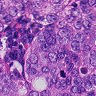
Metastatic tissue present: yes